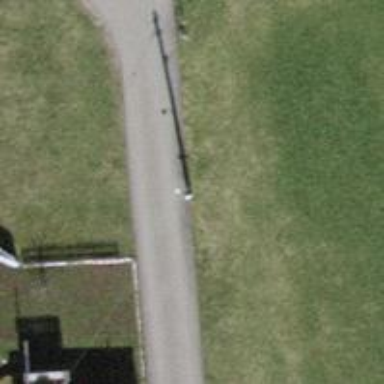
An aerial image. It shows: Termination power pole.